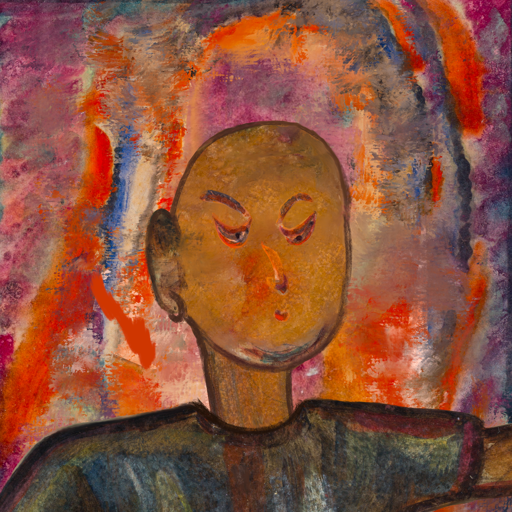
Background: Experience, Head And Neck Side: Pipe, Face Side: Hypocrite, Bust: Mosgoul, Hair Side: Blank, Head Accessory: Blank, Second Necklace: Blank, Necklace: Blank, Baby: Blank